Question: I want to set session factory in DAO class but after execution it throws NULLPointer Exception. In my class i am setting sessionFactory variable through @Autowired annotation but it is not able to set the session Factory.
My class where i am using session factory is
'''
package com.csc.student.DAO;
import java.util.List;
import org.hibernate.Query;
import org.hibernate.Session;
import org.hibernate.SessionFactory;
import org.springframework.beans.factory.annotation.Autowired;
import com.csc.StudentAdmission.Student;
public class StudentInfo {
SessionFactory sessionFactory;
public StudentInfo() {
}
public SessionFactory getSessionFactory() {
return sessionFactory;
}
@Autowired
public void setSessionFactory(SessionFactory sessionFactory) {
this.sessionFactory = sessionFactory;
}
public Student processLoginForm(String userName, String password) {
System.out.println("AlokAlokAlokAlokAlok");
System.out.println(userName+" " + password);
System.out.println(userName+" " + password); //till here it print in the console
Session session = getSessionFactory().openSession();
System.out.println("AlokAlokAlokAlokAlok");//it does not print
session.beginTransaction();
String hql = "FROM Student WHERE userName='" + userName
+ "' and password='" + password + "'";
System.out.println(userName+" " + password);
System.out.println("SoniSoniSoniSoni");
System.out.println(userName+" " + password);
System.out.println(userName+" " + password);
System.out.println(userName+" " + password);
Query query = session.createQuery(hql);
@SuppressWarnings("unchecked")
List<Student> results = query.list();
if (!results.isEmpty()) {
Student student = new Student();
student = results.get(0);
System.out.println(student.getFirstName());
System.out
.println("jldfhgjklsdfhg;aoirygfuaq weoprrrrrrrrrvtbgqwery ");
return student;
} else
return null;
}
}
'''
servlet.xml file
'''
<beans xmlns="http://www.springframework.org/schema/beans"
xmlns:context="http://www.springframework.org/schema/context"
xmlns:xsi="http://www.w3.org/2001/XMLSchema-instance"
xmlns:mvc="http://www.springframework.org/schema/mvc"
xsi:schemaLocation="
http://www.springframework.org/schema/beans
http://www.springframework.org/schema/beans/spring-beans.xsd
http://www.springframework.org/schema/context
http://www.springframework.org/schema/context/spring-context.xsd
http://www.springframework.org/schema/mvc
http://www.springframework.org/schema/mvc/spring-mvc.xsd">
<context:annotation-config/>
<context:component-scan base-package="com.csc.StudentAdmission" />
<mvc:annotation-driven/>
<mvc:resources mapping="/resources/**" location="/resources/"/>
<bean id="viewResolver" class = "org.springframework.web.servlet.view.InternalResourceViewResolver" >
<property name="prefix">
<value>/WEB-INF/</value>
</property>
<property name ="suffix">
<value>.jsp</value>
</property>
</bean>
<bean id="dataSource" class="org.apache.commons.dbcp.BasicDataSource"
destroy-method="close">
<property name="driverClassName" value="org.postgresql.Driver" />
<property name="url" value="jdbc:postgresql://localhost:5432/hibernatedb;create=true" />
<property name="username" value="postgres" />
<property name="password" value="root" />
</bean>
<bean id="sessionFactory" class="org.springframework.orm.hibernate3.annotation.AnnotationSessionFactoryBean">
<property name="dataSource" ref="dataSource" />
<property name="packagesToScan" value="com.csc.student.DAO"></property>
<property name="hibernateProperties">
<props>
<prop key="hibernate.dialect">org.hibernate.dialect.PostgreSQLDialect</prop>
<!-- <prop key="hibernate.current_session_context_class">thread</prop> -->
</props>
</property>
</bean>
</beans>
'''
I have commented from where it stopped execution. Everything is fine but after execution it throws NULLPointer exception on the line where i am getting the sessionFactory through getter.

StudentAdmissionController.java is my controller which calls DAO class.
my web.xml is
'''
<?xml version="1.0" encoding="UTF-8"?>
<web-app xmlns:xsi="http://www.w3.org/2001/XMLSchema-instance"
xmlns="http://java.sun.com/xml/ns/javaee" xmlns:web="http://java.sun.com/xml/ns/javaee/web-app_2_5.xsd"
xsi:schemaLocation="http://java.sun.com/xml/ns/javaee http://java.sun.com/xml/ns/javaee/web-app_2_5.xsd"
id="WebApp_ID" version="2.5">
<display-name>SpringMVC</display-name>
<servlet>
<servlet-name>spring-dispatcher</servlet-name>
<servlet-class>
org.springframework.web.servlet.DispatcherServlet
</servlet-class>
</servlet>
<servlet-mapping>
<servlet-name>spring-dispatcher</servlet-name>
<url-pattern>/</url-pattern>
</servlet-mapping>
</web-app>
'''
this is the class which invoke the method ProcessLoginForm method
'''
package com.csc.StudentAdmission;
import org.springframework.stereotype.Controller;
import org.springframework.ui.Model;
import org.springframework.validation.BindingResult;
import org.springframework.web.bind.annotation.ModelAttribute;
import org.springframework.web.bind.annotation.RequestMapping;
import org.springframework.web.bind.annotation.RequestMethod;
import org.springframework.web.bind.annotation.RequestParam;
import org.springframework.web.servlet.ModelAndView;
import com.csc.student.DAO.StudentInfo;
@Controller
public class StudentAdmissionController {
@RequestMapping(value="/admissionFrom.html", method=RequestMethod.GET)
public ModelAndView getAdmissionFrom(){
ModelAndView model=new ModelAndView("AdmissionForm");
return model;
}
@ModelAttribute
public void addingCommonObjects(Model model){
model.addAttribute("msg", "National Institue of Technology, India");
}
@RequestMapping(value = "/submitAdmissionForm.html", method = RequestMethod.POST)
public ModelAndView submitAdmissionFrom(@ModelAttribute("student") Student student, BindingResult result) {
ModelAndView model;
if (result.hasErrors()) {
model = new ModelAndView("AdmissionForm");
return model;
}
System.out.println(student.getFirstName());
System.out.println(student.getFirstName());
System.out.println(student.getFirstName());
System.out.println("jksdfhjksdfhsugasdhljkawe");
System.out.println("Alok kkjkjkja Soni soni");
StudentInfo studentInfo = new StudentInfo();
if (studentInfo.saveStudentInfoIntoDB(student)) {
model = new ModelAndView("AdmissionSuccess");
} else {
model = new ModelAndView("AdmissionForm");
model.addObject("msg", "UserName or roll no are already existing");
}
return model;
}
@RequestMapping(value="/SpringMVC/Login.html", method=RequestMethod.GET)
public ModelAndView loginForm(){
ModelAndView model=new ModelAndView("LoginPage");
return model;
}
@RequestMapping(value="/LoginForExistingUser.html", method=RequestMethod.POST)
public ModelAndView loginForExistingUser(@RequestParam("userName") String userName, @RequestParam("password") String password){
StudentInfo studentInfo = new StudentInfo();
System.out.println(userName + " "+ password);
System.out.println("djfkghs hgd;fg sdfgjh;sdfg ghsldf");
Student student = studentInfo.processLoginForm(userName, password);
ModelAndView model;
if(student!=null){
model=new ModelAndView("AdmissionSuccess");
model.addObject("student", student);
}
else
{
model=new ModelAndView("LoginPage");
model.addObject("message", "Incorrect user name or password");
}
return model;
}
}
'''
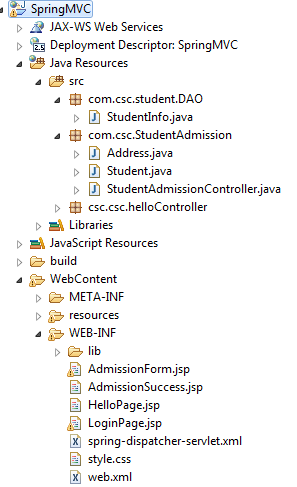
Answer: Add '@Repository' annotation on the 'StudentInfo' class. And this should work.
As per added information:
'''
StudentInfo studentInfo = new StudentInfo();
'''
Will create an instance of bean which is not managed by spring. Like you have done for 'sessionfactory' In controller create instance
'''
@Autowired
StudentInfo studentInfo
'''
or
'''
@Autowired
private void setStudentInfo (StudentInfo student)
{
studentInfo = student;
}
'''
Additionally read <URL> about how managed beean is different.